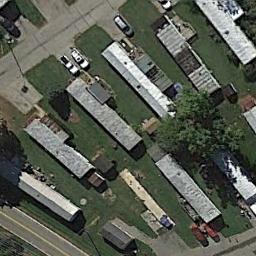
Label: residential